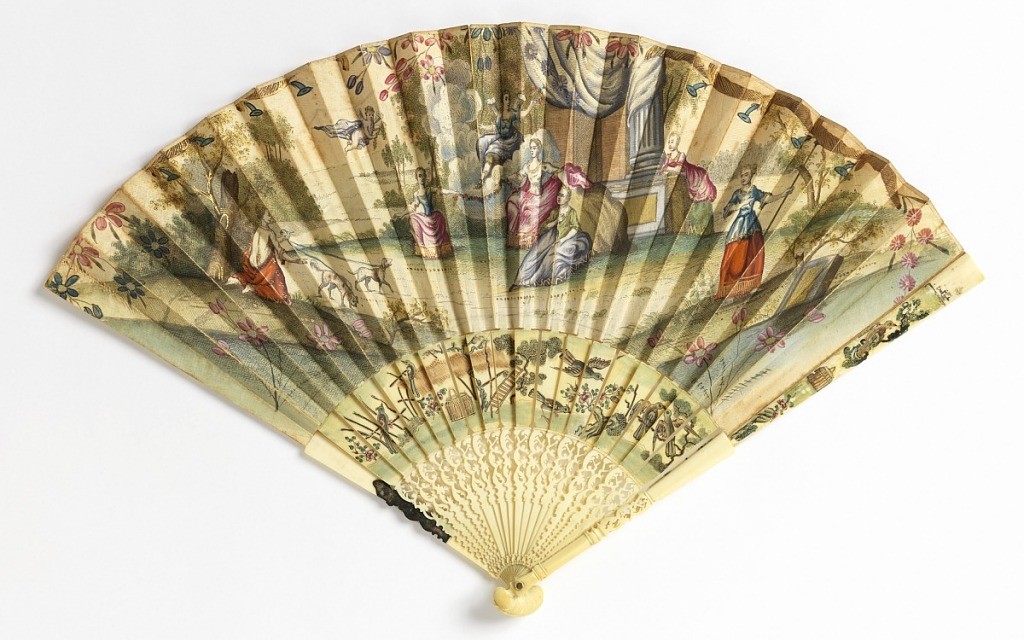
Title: Pleated fan
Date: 1725–40
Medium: Paper leaf with hand-colored etching, pierced and painted ivory sticks, rivet set with faceted stone
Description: Pleated fan with double leaf. Obverse: paper leaf with hand-colored etching showing allegorical scene of female figures in 18th century costume with dogs and architectural elements. Reverse: painted paper. Pierced, painted and gilded ivory sticks showing birds.